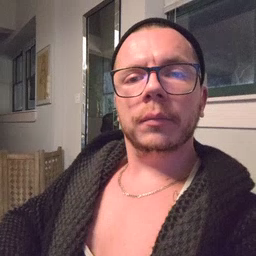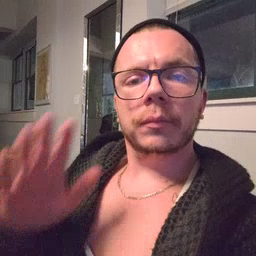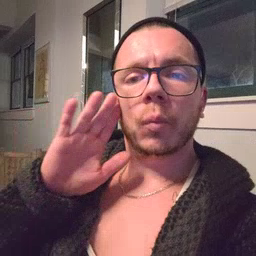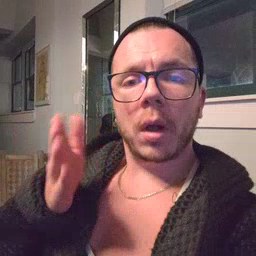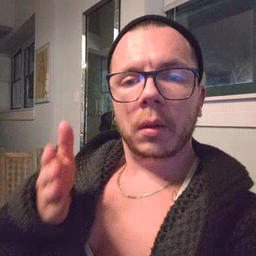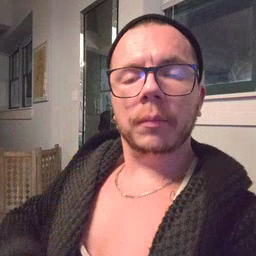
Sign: will